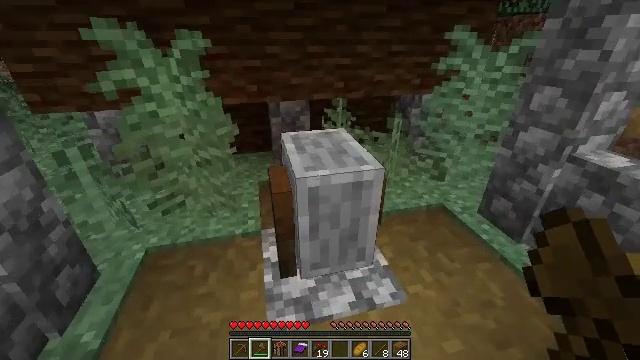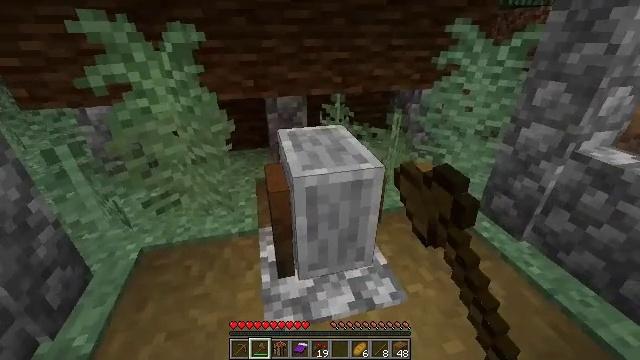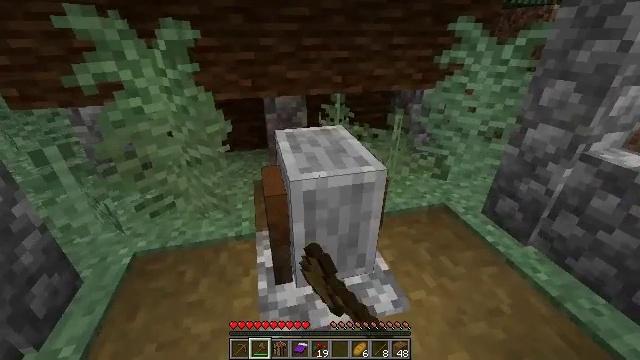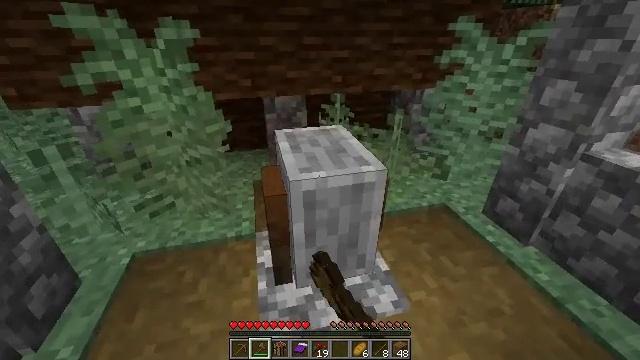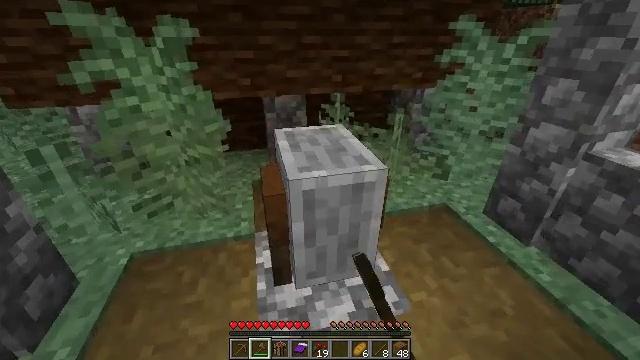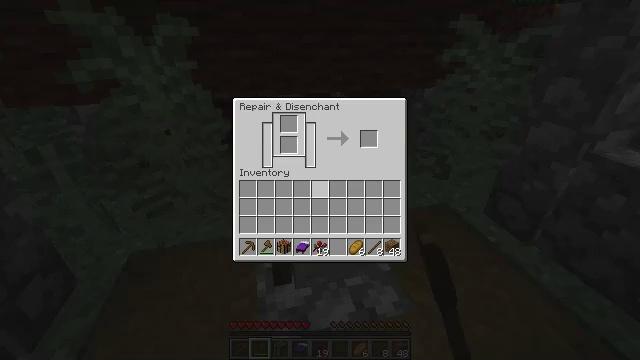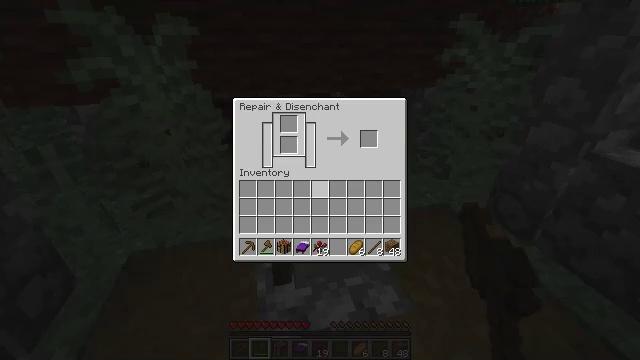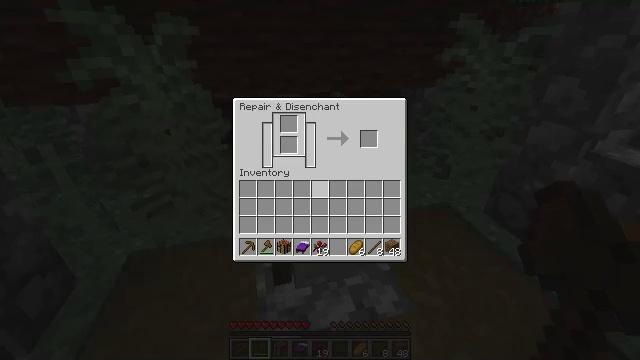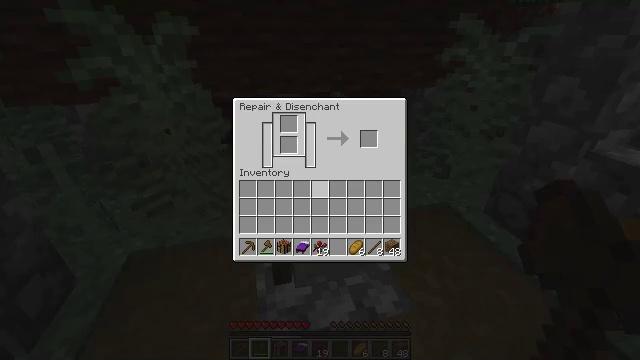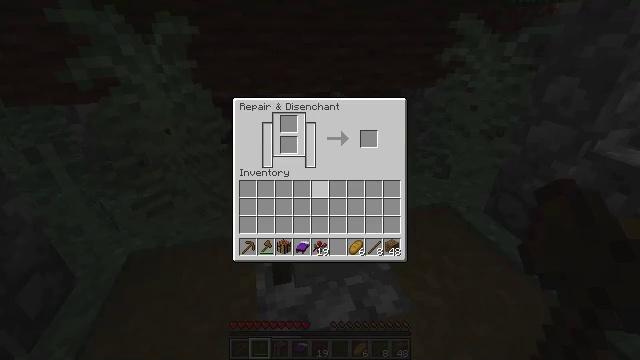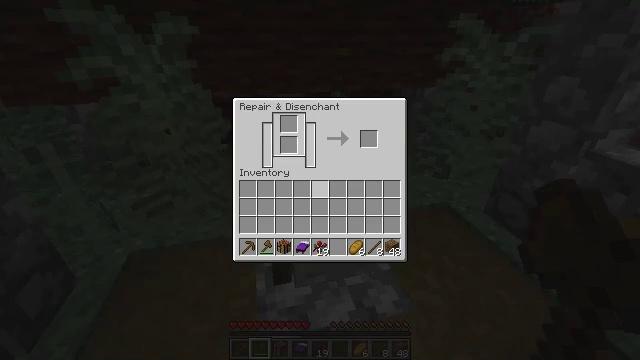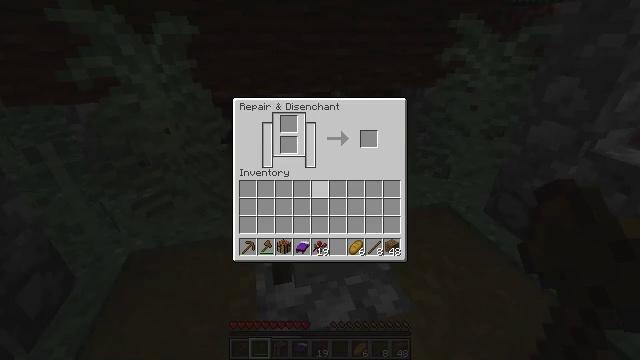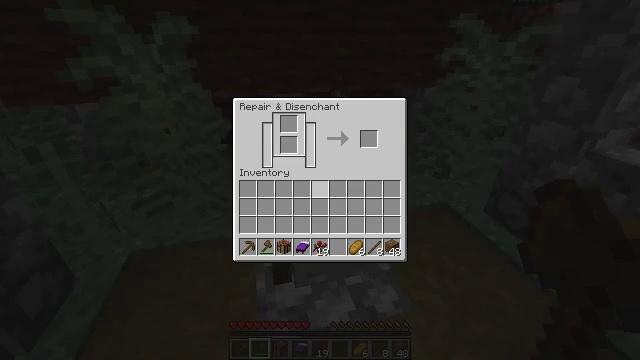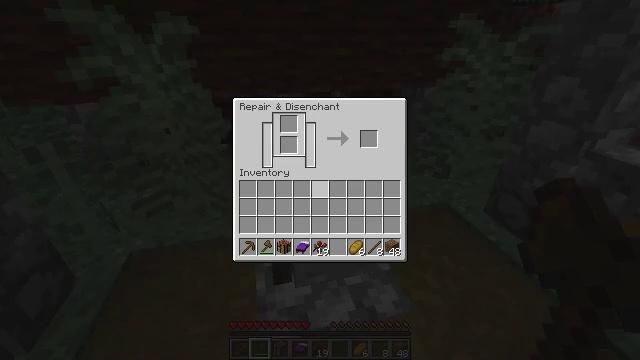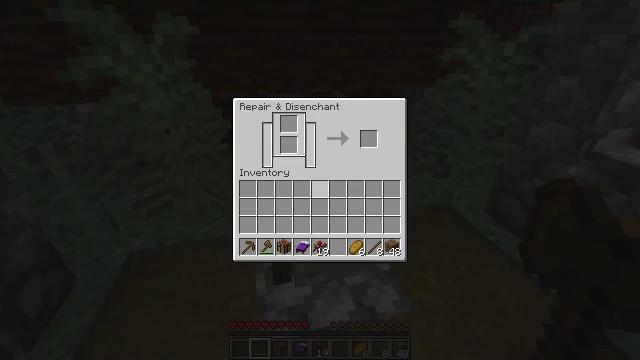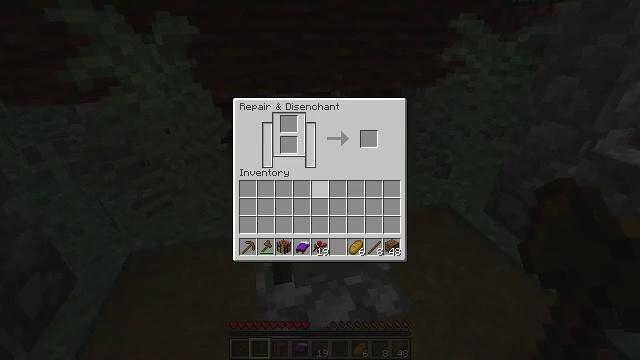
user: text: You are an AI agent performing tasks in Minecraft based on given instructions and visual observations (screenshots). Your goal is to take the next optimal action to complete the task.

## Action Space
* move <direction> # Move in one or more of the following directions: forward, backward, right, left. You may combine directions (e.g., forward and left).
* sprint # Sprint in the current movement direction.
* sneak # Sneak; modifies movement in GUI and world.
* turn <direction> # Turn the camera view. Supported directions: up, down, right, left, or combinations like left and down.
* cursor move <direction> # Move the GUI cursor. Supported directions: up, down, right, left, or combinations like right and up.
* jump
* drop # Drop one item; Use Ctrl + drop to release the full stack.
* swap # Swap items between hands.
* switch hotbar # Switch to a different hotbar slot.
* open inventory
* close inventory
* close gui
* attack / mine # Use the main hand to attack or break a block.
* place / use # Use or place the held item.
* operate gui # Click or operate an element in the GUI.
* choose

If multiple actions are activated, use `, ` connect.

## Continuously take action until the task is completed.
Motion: motion action
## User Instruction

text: Break the mature wheat plants.
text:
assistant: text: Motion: turn down, use / place
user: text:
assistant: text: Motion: use / place
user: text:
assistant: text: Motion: no_op
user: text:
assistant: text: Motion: no_op
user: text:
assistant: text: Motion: open gui
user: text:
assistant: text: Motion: no_op
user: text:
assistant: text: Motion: no_op
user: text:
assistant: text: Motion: no_op
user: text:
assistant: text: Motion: no_op
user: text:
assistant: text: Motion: no_op
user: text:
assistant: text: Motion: no_op
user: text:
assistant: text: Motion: no_op
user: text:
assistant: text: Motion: no_op
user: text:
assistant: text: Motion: no_op
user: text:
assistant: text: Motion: no_op
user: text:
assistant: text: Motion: no_op
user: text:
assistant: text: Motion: cursor move right
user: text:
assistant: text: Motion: no_op
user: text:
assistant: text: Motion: no_op
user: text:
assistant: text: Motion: no_op
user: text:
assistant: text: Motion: no_op
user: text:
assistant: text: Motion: no_op
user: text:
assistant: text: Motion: no_op
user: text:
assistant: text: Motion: cursor move right
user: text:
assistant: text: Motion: cursor move right
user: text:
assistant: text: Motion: turn right, close gui
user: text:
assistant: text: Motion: turn right
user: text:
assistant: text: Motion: turn right
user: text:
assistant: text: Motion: no_op
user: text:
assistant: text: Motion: no_op